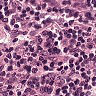
Metastatic tissue present: no